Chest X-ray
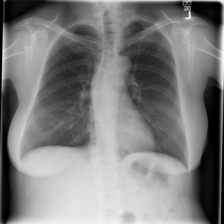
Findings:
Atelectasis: negative
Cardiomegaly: negative
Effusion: negative
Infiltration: negative
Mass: negative
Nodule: negative
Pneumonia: negative
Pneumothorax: negative
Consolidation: negative
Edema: negative
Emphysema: negative
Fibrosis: negative
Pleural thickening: negative
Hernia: negative